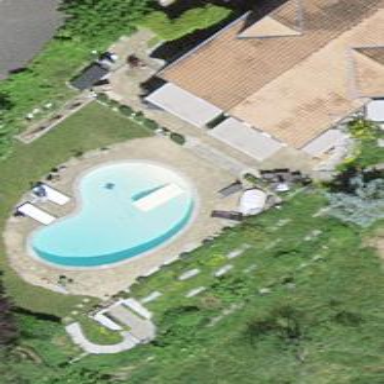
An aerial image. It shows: Swimming pool located in leisure land.